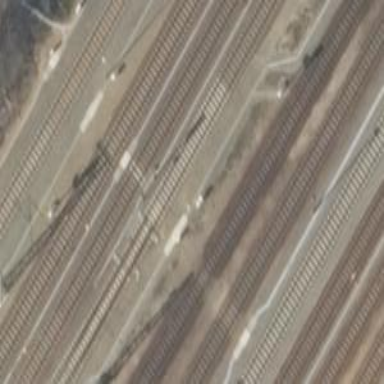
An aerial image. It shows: Railway signal.